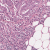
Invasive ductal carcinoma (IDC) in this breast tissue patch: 1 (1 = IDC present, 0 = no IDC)